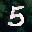
Label: 5